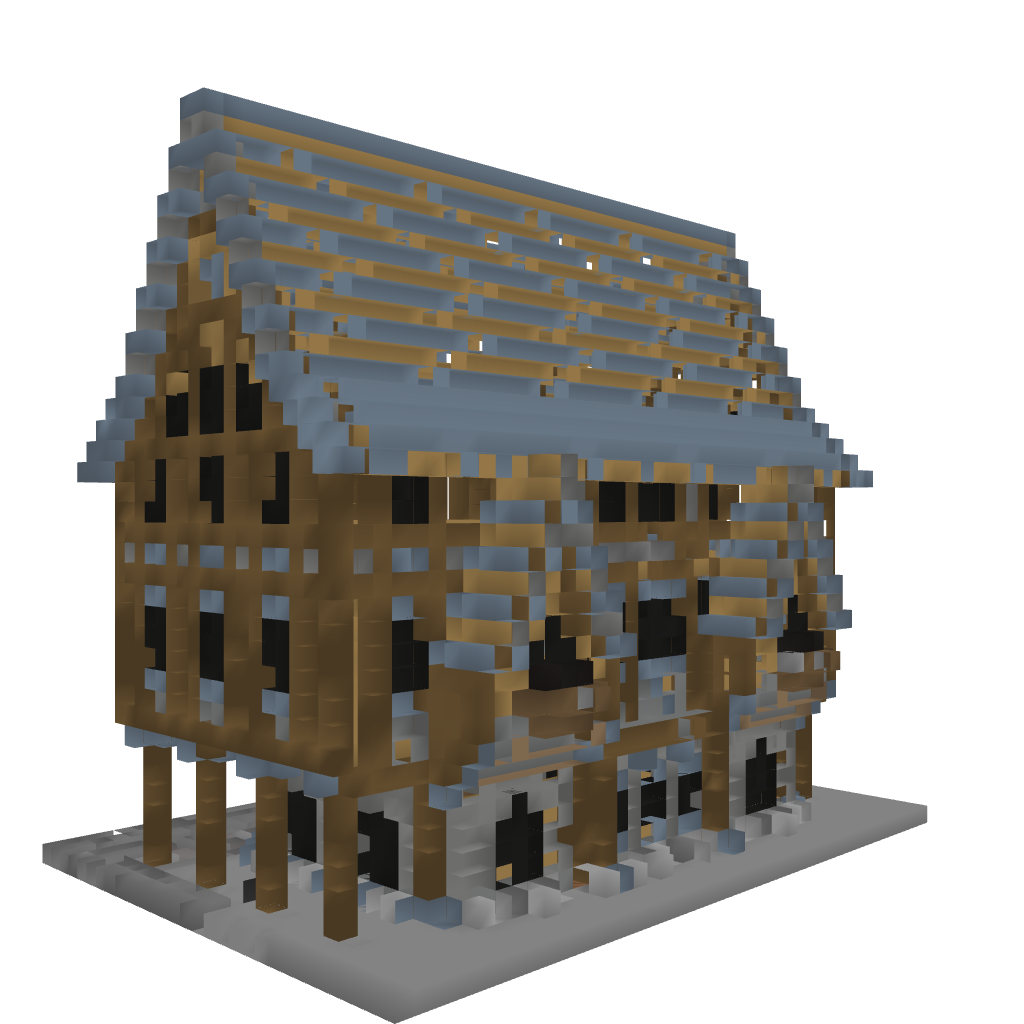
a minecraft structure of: Medieval House-Inn-Apartments